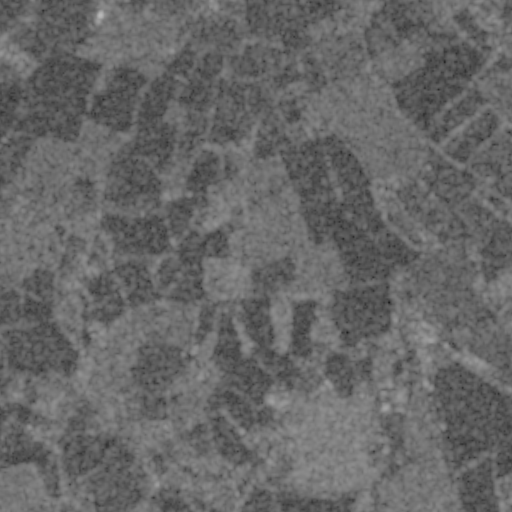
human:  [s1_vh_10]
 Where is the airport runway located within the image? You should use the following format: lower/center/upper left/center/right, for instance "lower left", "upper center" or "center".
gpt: The airport runway is located in the lower right of the image.
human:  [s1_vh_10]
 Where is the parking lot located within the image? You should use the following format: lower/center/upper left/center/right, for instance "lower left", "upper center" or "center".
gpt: The parking lot is located in the center of the image.
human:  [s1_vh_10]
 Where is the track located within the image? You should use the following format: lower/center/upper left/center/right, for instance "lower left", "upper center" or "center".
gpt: There is no track in the image.

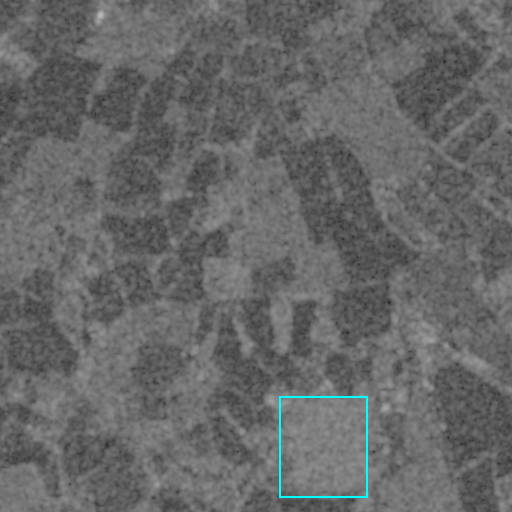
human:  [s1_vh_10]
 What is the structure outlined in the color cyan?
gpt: The structure outlined in cyan is a crop field.
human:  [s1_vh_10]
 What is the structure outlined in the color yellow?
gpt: There is no yellow outline.